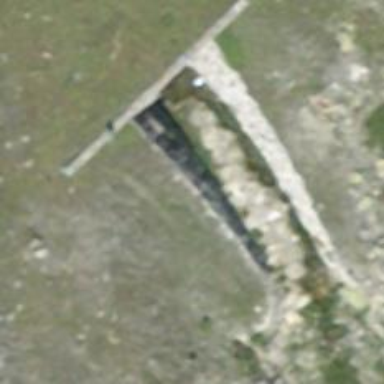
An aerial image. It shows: Retaining wall.